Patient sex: M
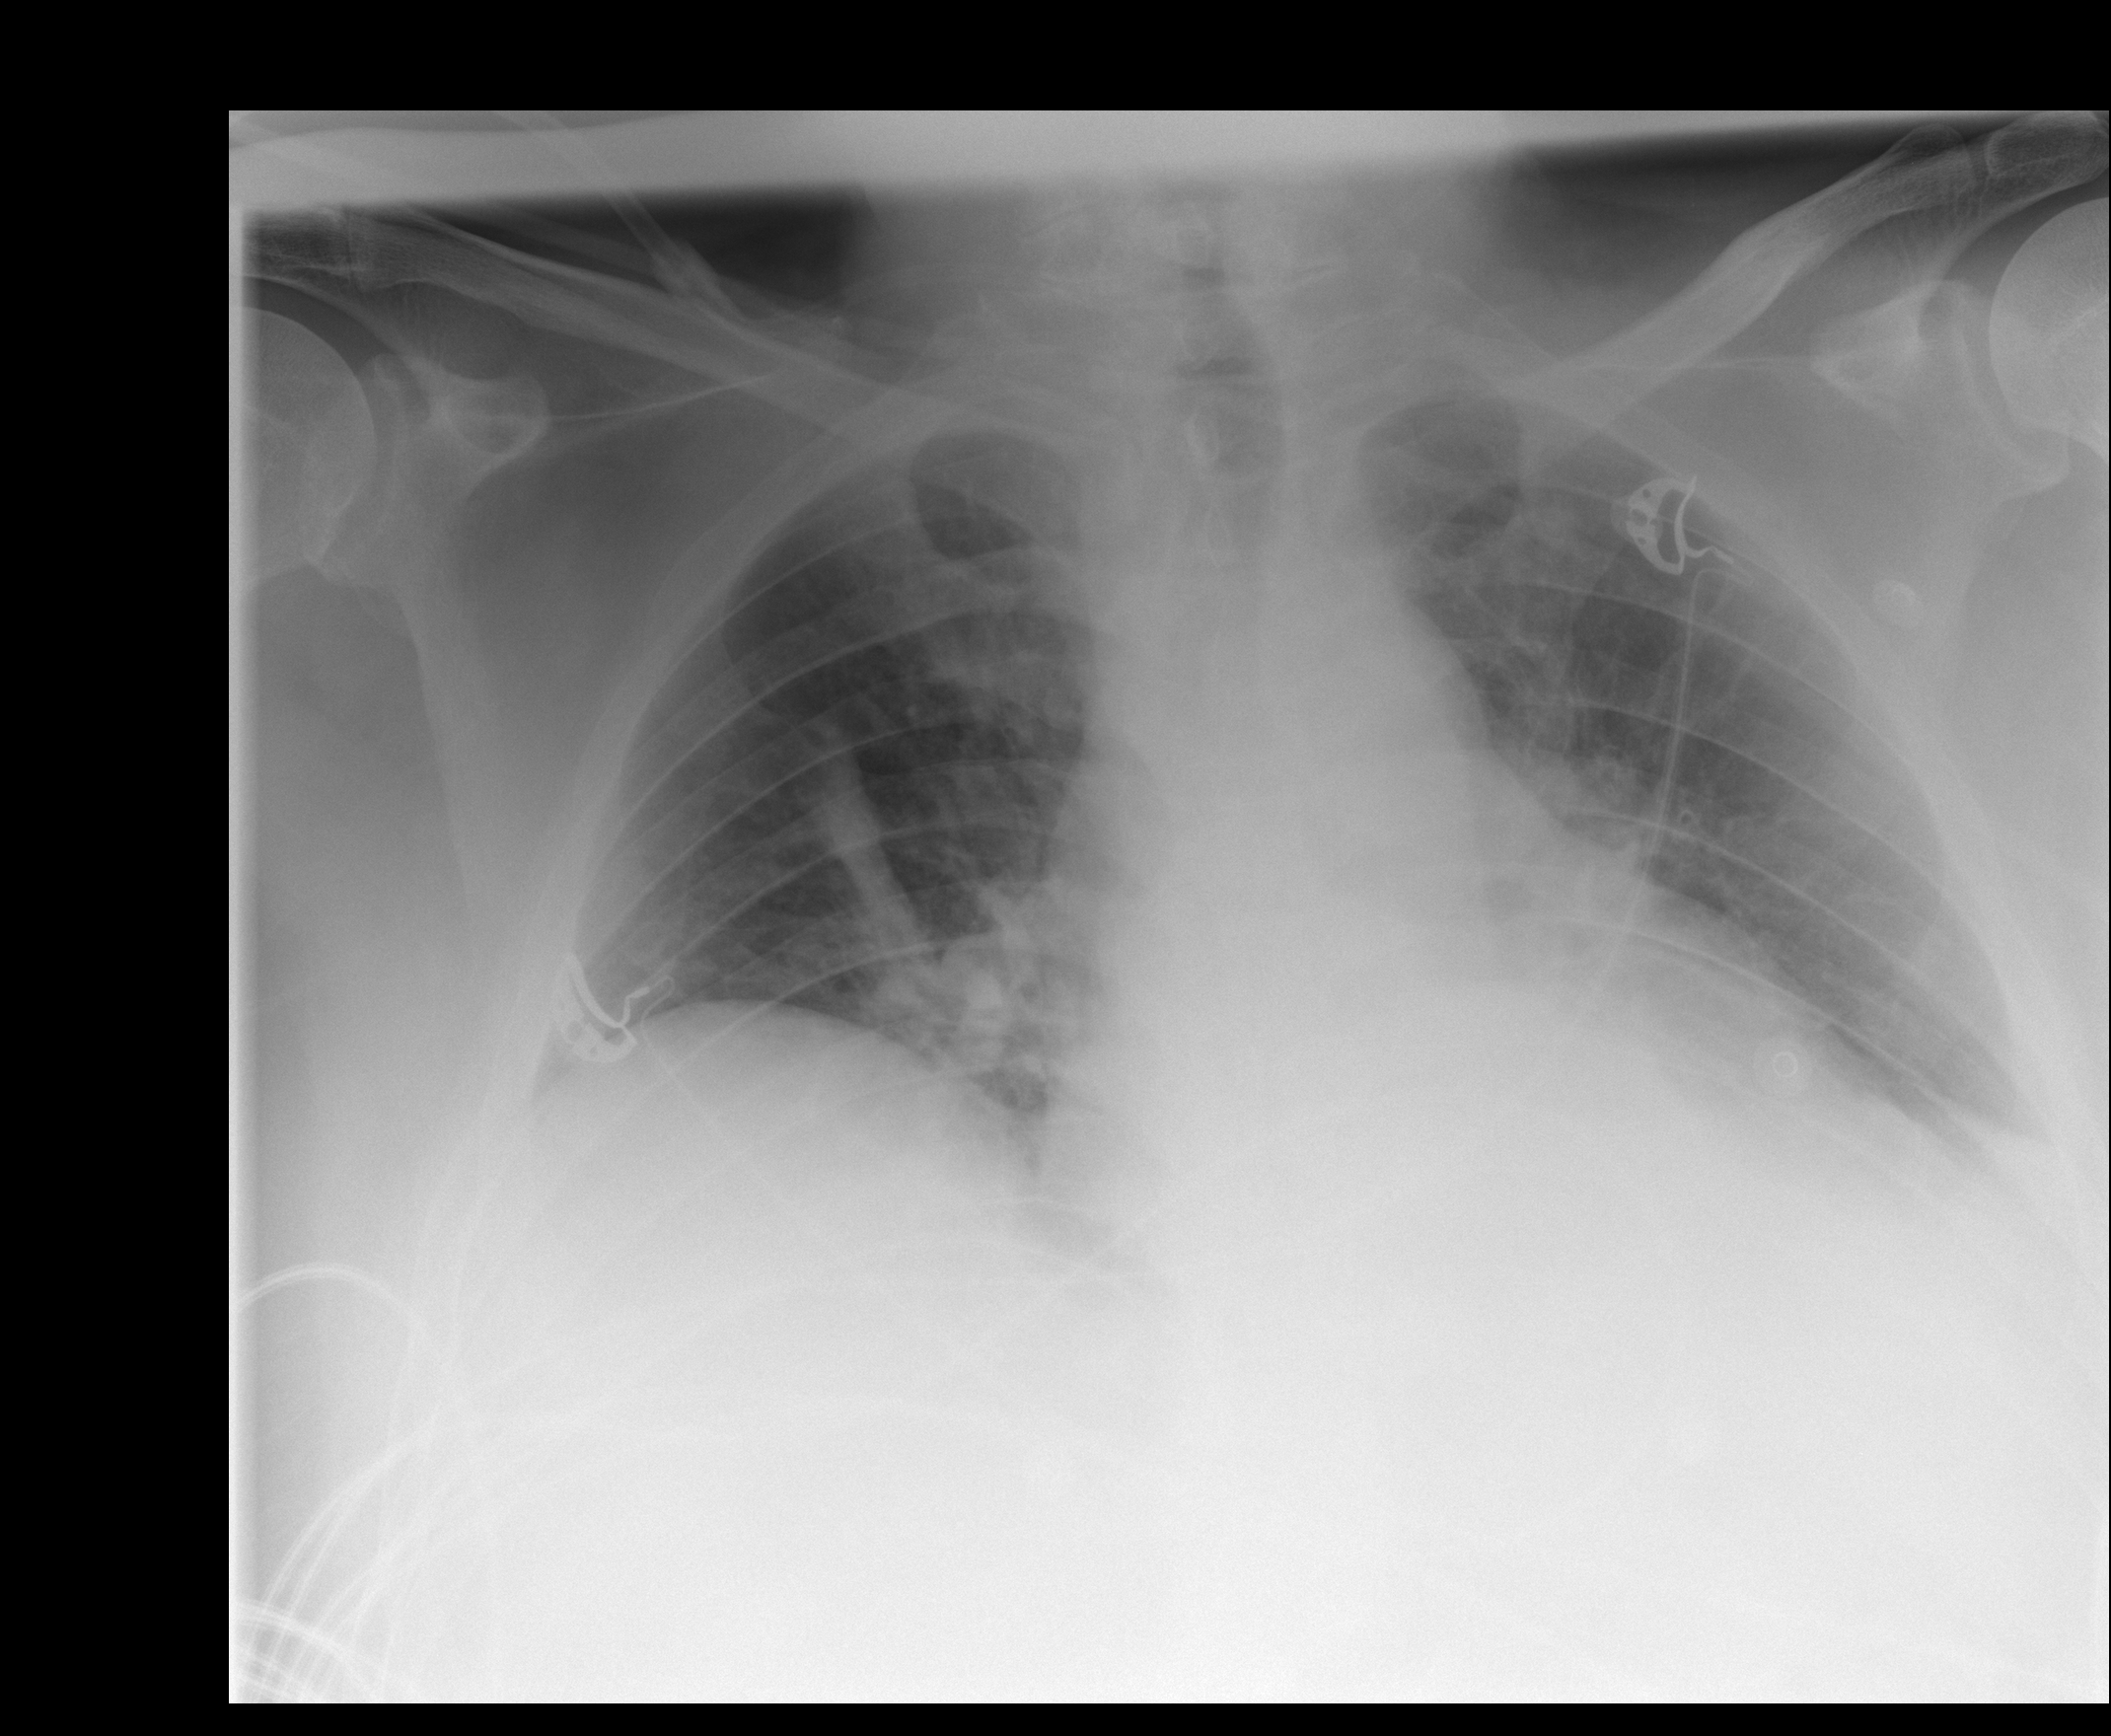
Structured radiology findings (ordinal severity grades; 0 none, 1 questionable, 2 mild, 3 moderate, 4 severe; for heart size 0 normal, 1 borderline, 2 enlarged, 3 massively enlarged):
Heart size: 0
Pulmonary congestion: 0
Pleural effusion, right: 0
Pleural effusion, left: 0
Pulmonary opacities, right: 1
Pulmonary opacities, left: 0
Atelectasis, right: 2
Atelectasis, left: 1